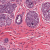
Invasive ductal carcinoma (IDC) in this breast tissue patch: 0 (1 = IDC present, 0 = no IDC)